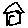
Label: house